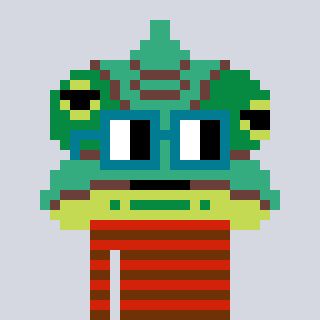
a pixel art character with square dark green glasses, a chameleon-shaped head and a red-colored body on a cool background